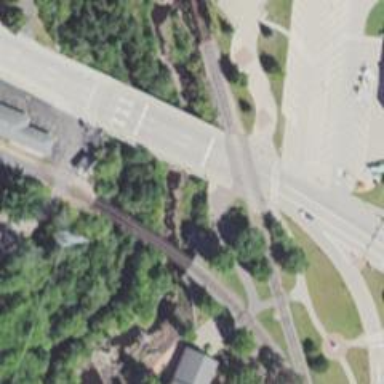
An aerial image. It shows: Railway crossing.